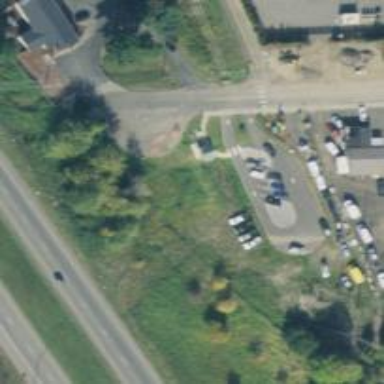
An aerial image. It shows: Rest area along the road.